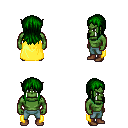
a pixel art fantasy rpg character, male body template, orc, green skin, yellow cape, teal pants, green unkempt hairstyle, brown shoes, four views (front, back, left, right), 2x2 character sprite sheet, small pixel art, hard edges, no anti-aliasing